Question: I have the following dataset ready to plot an error bars and lines graph
'''
> growth
treatment class variable N value sd se ci
1 elevated Dominant RBAI2012 18 0.014127713 0.009739951 0.002295728 0.004843564
2 elevated Dominant RBAI2013 18 0.021869978 0.013578741 0.003200540 0.006752549
3 elevated Codominant RBAI2012 40 0.011564725 0.013718591 0.002169100 0.004387418
4 elevated Codominant RBAI2013 41 0.011471512 0.011091167 0.001732149 0.003500804
5 elevated Subordinate RBAI2012 24 0.004419784 0.009286883 0.001895677 0.003921507
6 elevated Subordinate RBAI2013 24 0.004397105 0.008704831 0.001776866 0.003675728
7 ambient Dominant RBAI2012 13 0.025836265 0.011880315 0.003295007 0.007179203
8 ambient Dominant RBAI2013 13 0.025992636 0.015162901 0.004205432 0.009162850
9 ambient Codominant RBAI2012 26 0.018067329 0.011830940 0.002320238 0.004778620
10 ambient Codominant RBAI2013 26 0.015595275 0.012467140 0.002445007 0.005035587
11 ambient Subordinate RBAI2012 33 0.006073904 0.008287442 0.001442658 0.002938599
12 ambient Subordinate RBAI2013 35 0.003239033 0.006846507 0.001157271 0.002351857
'''
I've tried the following code, resulting this plot:
'''
p <- ggplot(growth,aes(class,value,colour=treatment,group=variable))
pd<-position_dodge(.9)
# se= standard error; ci=confidence interval
p + geom_errorbar(aes(ymin=value-se,ymax=value+se),width=.1,position=pd,colour="black") + geom_point(position=pd,size=4) + geom_line(position=pd) +
theme_bw() + theme(legend.position=c(1,1),legend.justification=c(1,1))
'''

The lines should link the points of their same color within each x-axis category, but clearly they don't. Please, could you help me draw the lines properly (e.g blue with blue and red with red within "Dominant" class, different lines for "codominant" class.
Also, do you know how to include in the x-labels the variables I am grouping with (i.e. "RBAI2012","RBAI2013"?
Many thanks
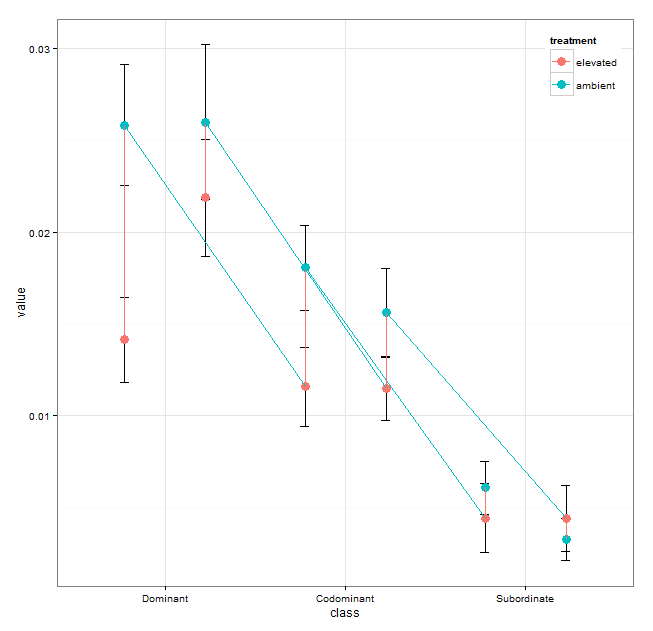
Answer: One option is using a facet plot like so:
'''
p <- ggplot(growth, aes(x = class, y = value, group = treatment, color = treatment))
p + geom_point(size = 4) + facet_grid(. ~ variable) + geom_errorbar(aes(ymin=value-se,ymax=value+se),width=.1,colour="black") + geom_line()
'''
If you want it on one graph, another option is defining a new variable that combines treatment and variable:
'''
growth$treatment_variable <- paste(growth$treatment, growth$variable)
p <- ggplot(growth, aes(x = class, y = value, group = treatment_variable, colour = treatment_variable))
pd<-position_dodge(.2)
p + geom_point(size = 4, position=pd) + geom_errorbar(aes(ymin=value-se, ymax=value+se), width=.1, position=pd, colour="black") + geom_line(position=pd)
'''